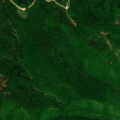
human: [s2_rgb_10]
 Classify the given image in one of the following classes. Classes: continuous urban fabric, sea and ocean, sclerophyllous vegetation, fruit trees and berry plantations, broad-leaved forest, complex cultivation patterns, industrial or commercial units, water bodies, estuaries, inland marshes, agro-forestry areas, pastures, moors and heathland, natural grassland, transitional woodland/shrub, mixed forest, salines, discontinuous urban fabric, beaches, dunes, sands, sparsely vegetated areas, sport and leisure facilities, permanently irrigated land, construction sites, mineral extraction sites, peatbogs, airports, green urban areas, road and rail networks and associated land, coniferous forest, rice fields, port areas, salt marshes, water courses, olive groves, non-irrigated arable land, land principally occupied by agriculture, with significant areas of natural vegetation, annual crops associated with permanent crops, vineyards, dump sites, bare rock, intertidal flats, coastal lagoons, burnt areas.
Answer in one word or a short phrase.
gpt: broad-leaved forest, mixed forest